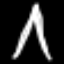
Label: The Eiffel Tower